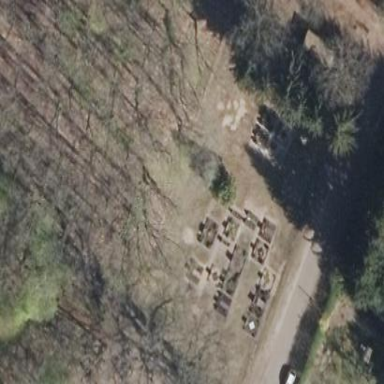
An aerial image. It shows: Cemetery.